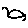
Label: bird